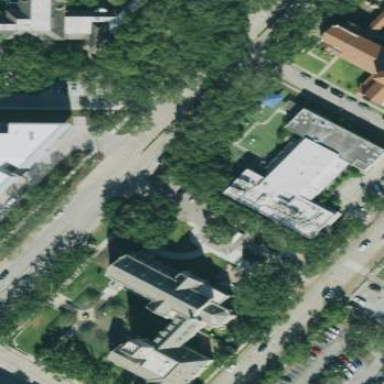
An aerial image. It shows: Civic building.